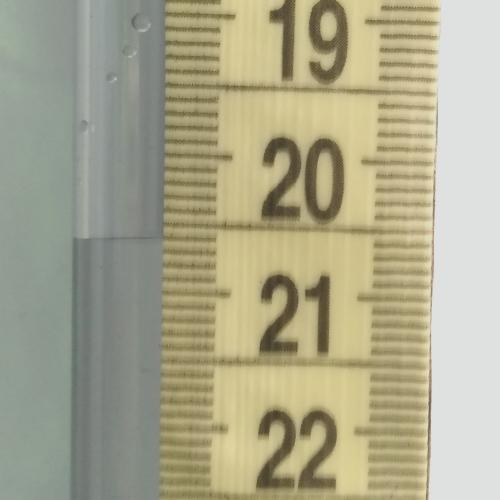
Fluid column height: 20.6 cm